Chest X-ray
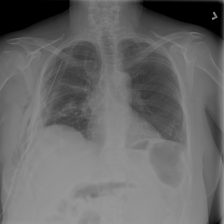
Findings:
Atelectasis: negative
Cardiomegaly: negative
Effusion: negative
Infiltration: negative
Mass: negative
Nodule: negative
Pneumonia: negative
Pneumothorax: negative
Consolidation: negative
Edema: negative
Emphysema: negative
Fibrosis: negative
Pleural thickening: negative
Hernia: negative